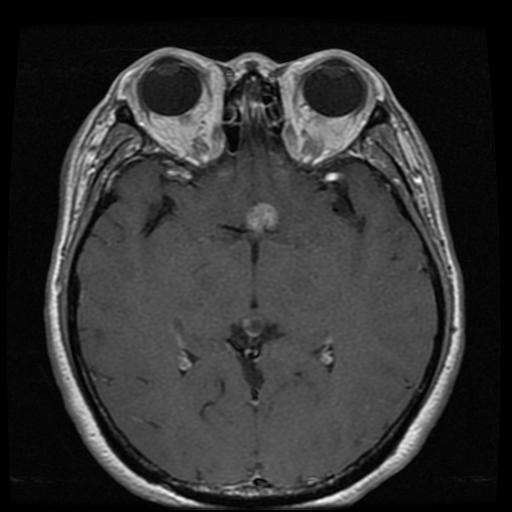
Label: pituitary